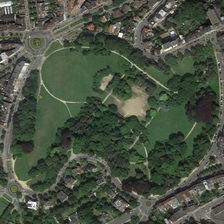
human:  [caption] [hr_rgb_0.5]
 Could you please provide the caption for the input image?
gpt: many buildings are around a park with green trees and meadows .

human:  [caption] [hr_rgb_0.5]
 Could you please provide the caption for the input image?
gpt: many buildings are around a park with green trees and meadows .

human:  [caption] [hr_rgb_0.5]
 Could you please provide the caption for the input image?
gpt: many buildings are around a park with green trees and meadows .

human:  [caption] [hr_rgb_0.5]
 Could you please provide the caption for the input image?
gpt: many buildings are around a park with green trees and meadows .

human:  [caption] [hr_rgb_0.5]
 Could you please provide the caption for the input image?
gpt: many buildings are around a park with green trees and meadows .